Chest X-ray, PA view. Patient: 15 years old, sex M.
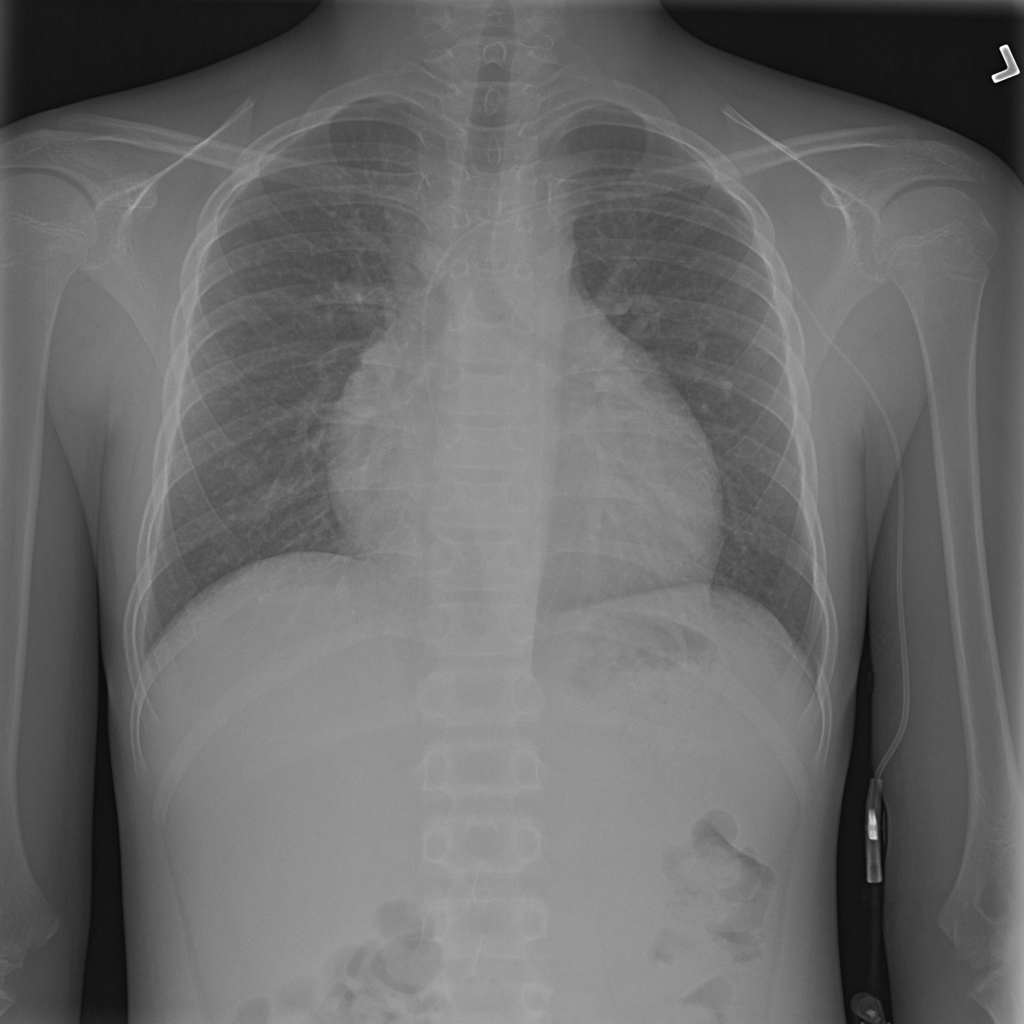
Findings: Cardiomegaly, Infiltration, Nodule